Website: lowes
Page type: delivery-shipping
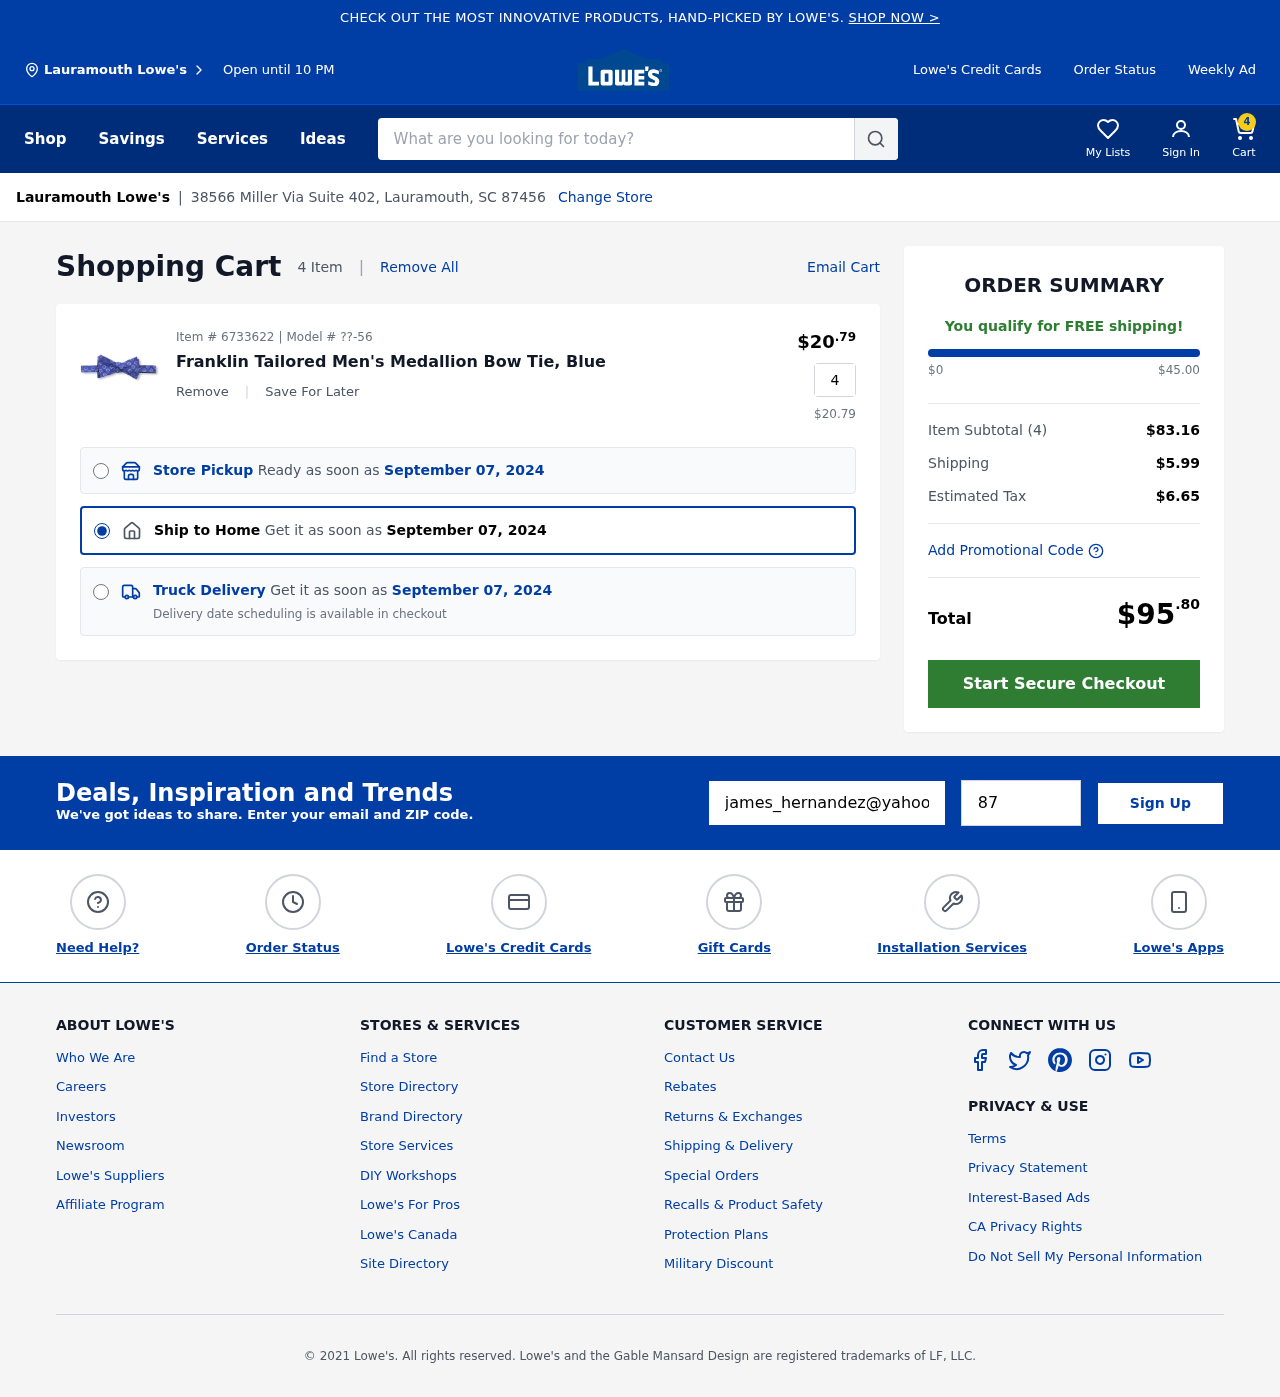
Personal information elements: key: PII_CITY
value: Lauramouth
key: PII_EMAIL
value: james_hernandez@yahoo.com
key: PII_POSTCODE
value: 87456
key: PII_STREET
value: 38566 Miller Via Suite 402
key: PII_CITY2
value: Lauramouth
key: PII_CITY_STATE_ZIP
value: Lauramouth, SC 87456
Product elements: key: PRODUCT1_NAME
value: Franklin Tailored Men's Medallion Bow Tie, Blue
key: PRODUCT1_PRICE
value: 20.79
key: PRODUCT1_QUANTITY
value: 4
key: PRODUCT1_MODEL
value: ??-56
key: PRODUCT1_PRICE2
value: $20.79
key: PRODUCT1_ITEM_NUMBER
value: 6733622
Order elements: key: ORDER_NUM_ITEMS
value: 4
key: ORDER_DELIVERY_DATE
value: September 07, 2024
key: ORDER_DELIVERY_DATE2
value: September 07, 2024
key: ORDER_DELIVERY_DATE3
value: September 07, 2024
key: ORDER_SUBTOTAL
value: $83.16
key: ORDER_SHIPPING_COST
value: $5.99
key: ORDER_TAX
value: $6.65
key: ORDER_TOTAL
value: $95.80
Search elements: key: HEADER_SEARCH
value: What are you looking for today?